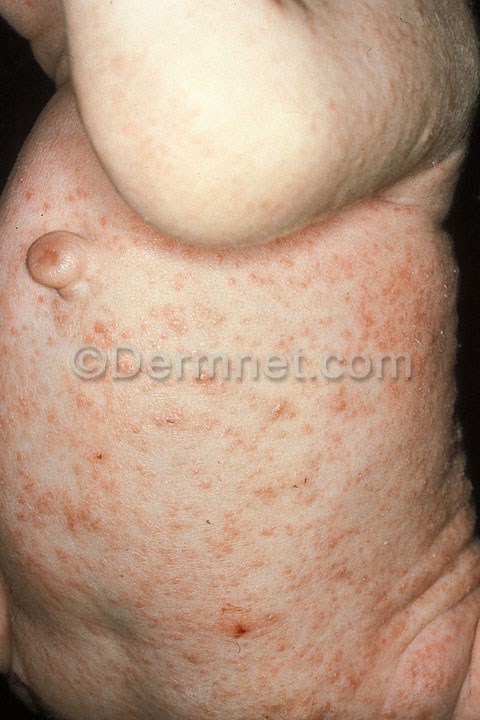
Disease: Scabies Lyme Disease and other Infestations and Bites